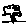
Label: tree